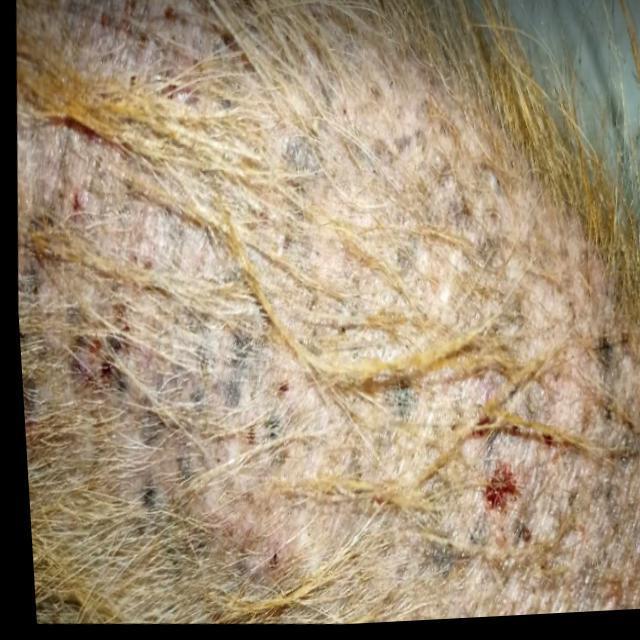
Canine demodicosis (Demodex mange) — caused by Demodex canis mites. Presents with alopecia, follicular papules, pustules, and comedones. Often localized on face and forelimbs.